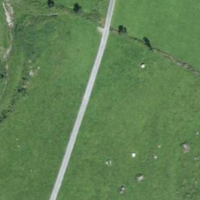
EUNIS habitat code: 24
Species observed at this site:
Maniola jurtina